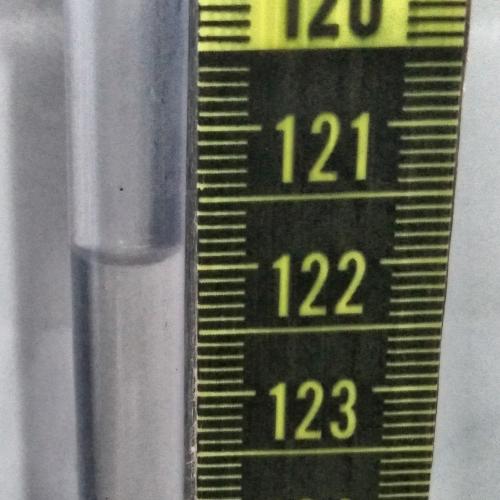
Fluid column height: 122.0 cm